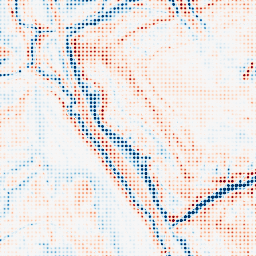
Category: edge_preserving
Decomposition family: bilateral
Decomposition parameters: d: 21
sigma_color: 75
sigma_space: 150
Upsampling method: sinc_hamming
Upsampling parameters: scale: 8
kernel_size: 4
Upsampling scale: 8